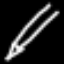
Label: pencil